Question:
In these image,the image which is in green color is not fully displayed.Because I am using third party API for these design. That third party API does not contain scroll bar in it. So, I create scroll bar using css3. After creating custom scroll bar third party API is not supported properly on full page. So these is my problem.
Is there any way I can solve this problem using CSS.
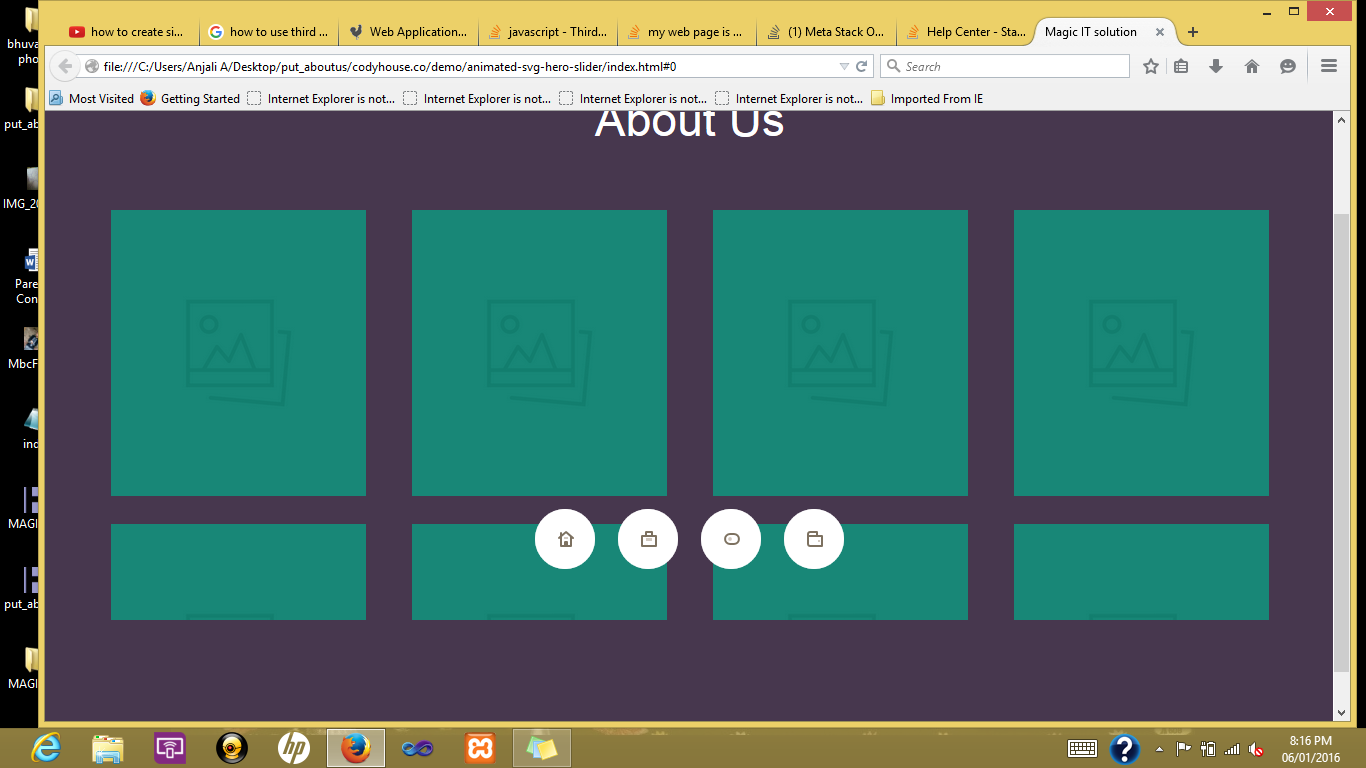
Answer: ohk i got your question that you added scrollbar on css but it not work on green images. (y) now you have to check that which div or tag you target scrollbar. you have to check which content or div that you want to scroll automatically so you have to find class name or div tag apply scrollbar on it. you applied scrollbar at wrong place so check code again :) or give me code of it so i will correct it